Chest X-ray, PA view. Patient: 55 years old, sex F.
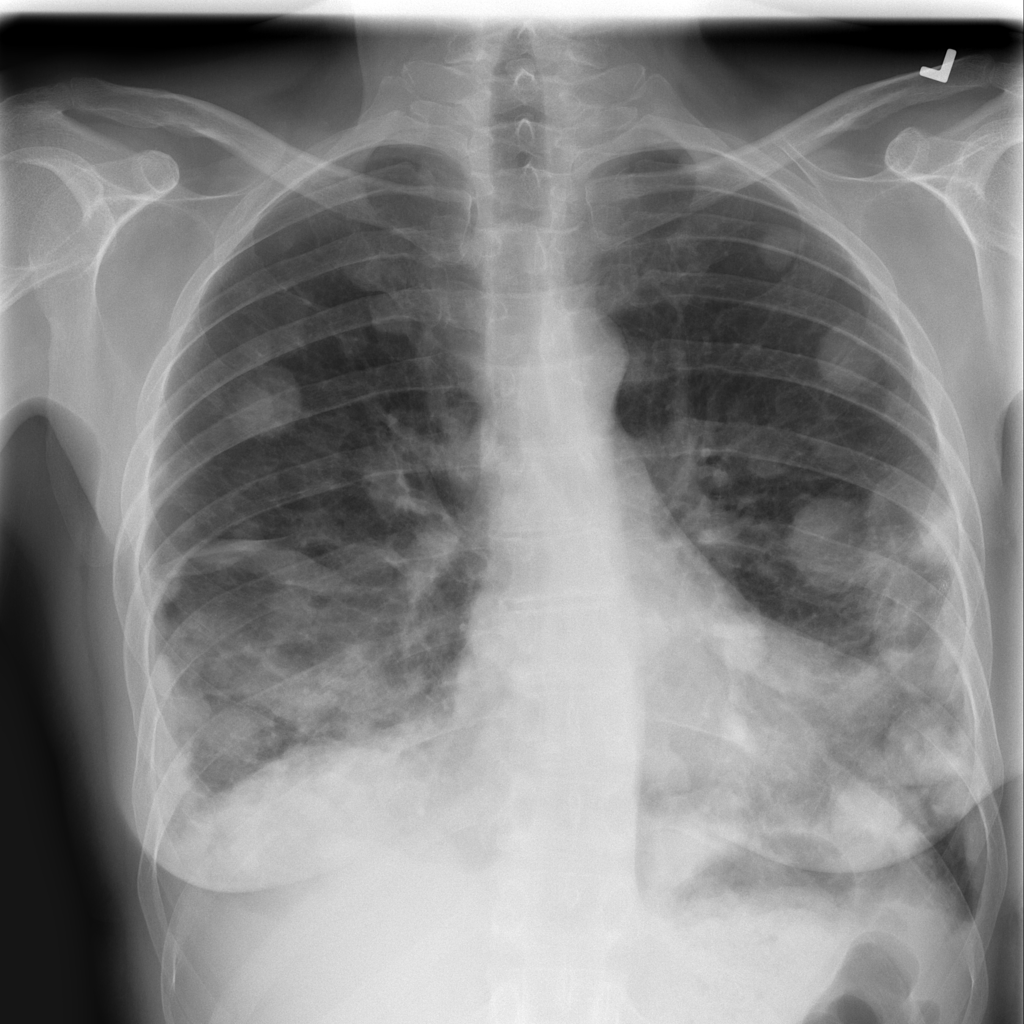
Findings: Mass, Nodule